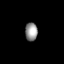
Tissue: prostate
Cell type: T cells
Senescence score: 0.1876
Nuclear area (px): 221
Mean DAPI intensity: 148.805